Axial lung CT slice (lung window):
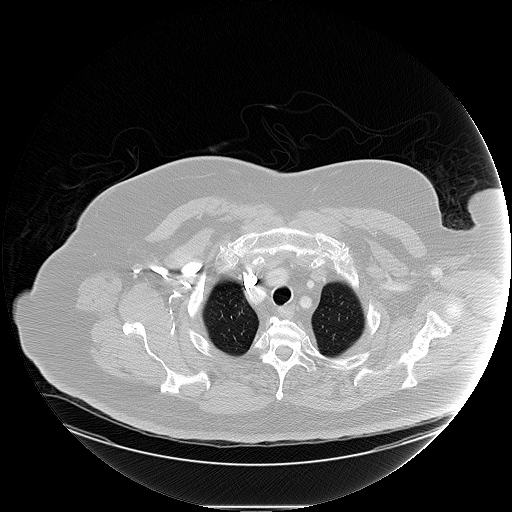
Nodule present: no